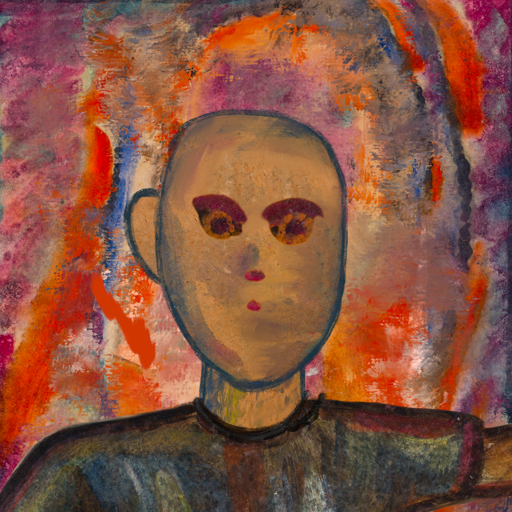
Background: Experience, Head And Neck Front: In_The_Sun, Face Front: Doll, Bust: Mosgoul, Hair Front: Blank, Head Accessory: Blank, Second Necklace: Blank, Necklace: Orphan, Baby: Blank